Question: I'm trying to create a Request Responses activity and get the itemSelected for use of next activity which is store them into user friendlist. But the itemSelected return nothing when the "Accept" button is clicked.(It should display itemSelected in toast dialog) Anyone knows what happen it is? Additionally, I like to ask why the item in the listView was located at the not accurate location? it seems like more upper that usual, for the second item.How to adjust it properly?
The figure below is layout of NotificationView.java:

NotificationView.java
'''
public class NotificationView extends ListActivity{
String[] people;
ListView lv;
Button btn1,btn2;
public void onCreate(Bundle savedInstanceState){
super.onCreate(savedInstanceState);
setContentView(R.layout.view);
NotificationManager mnotis =(NotificationManager)getSystemService(NOTIFICATION_SERVICE);
mnotis.cancel(getIntent().getExtras().getInt("notificationID"));
String i = getIntent().getExtras().getString("name");
people = i.split("[,]");
Log.d("how",i);
lv= (ListView) findViewById(android.R.id.list);
btn1 = (Button)findViewById(R.id.acceptbtn);
btn2 = (Button)findViewById(R.id.closebtn);
ArrayAdapter<String> list = new ArrayAdapter<String>(NotificationView.this,R.layout.friendlist_item, R.id.friend_name,people);
lv.setAdapter(list);
btn1.setOnClickListener(new View.OnClickListener()
{
public void onClick(View v)
{
lv = getListView();
int i = lv.getCount();
Log.d("count",String.valueOf(i));
runOnUiThread(new Runnable(){
public void run(){
String itemSelected = "Selected items:
";
for(int i=0;i<lv.getCount();i++){
if(lv.isItemChecked(i)){
itemSelected += lv.getItemAtPosition(i) + "
";
}
}
Toast.makeText(NotificationView.this,itemSelected,Toast.LENGTH_SHORT).show();
}
});
}
});
}}
'''
view.xml
'''
<LinearLayout xmlns:android="http://schemas.android.com/apk/res/android"
android:orientation="vertical"
android:layout_width="fill_parent"
android:layout_height="fill_parent"
android:background="#ffffff"
>
<ListView android:id="@android:id/list"
android:layout_width="wrap_content"
android:layout_height="wrap_content"
android:layout_weight="1">
</ListView>
<FrameLayout android:id="@+id/FrameLayout01"
android:layout_width="fill_parent"
android:layout_height="wrap_content">
<LinearLayout
xmlns:android="http://schemas.android.com/apk/res/android"
android:layout_width="match_parent"
android:layout_height="fill_parent"
android:background="#ffffff"
android:orientation="horizontal" >
<Button
android:id="@+id/acceptbtn"
android:layout_width="wrap_content"
android:layout_height="wrap_content"
android:layout_gravity="center_horizontal"
android:layout_weight="0.46"
android:text="Accept" />
<Button
android:id="@+id/closebtn"
android:layout_width="wrap_content"
android:layout_height="wrap_content"
android:layout_weight="0.49"
android:text="Close" />
</LinearLayout>
</FrameLayout>
'''
friendlist_item.xml
'''
<?xml version="1.0" encoding="utf-8"?>
<LinearLayout xmlns:android="http://schemas.android.com/apk/res/android"
android:layout_width="fill_parent"
android:layout_height="fill_parent"
android:orientation="vertical" >
<CheckBox android:id="@+id/friend_name"
android:layout_width="wrap_content"
android:layout_height="wrap_content"
android:paddingRight = "88dip"
android:textSize="20dip"
android:textStyle="bold"/>
</LinearLayout>
'''
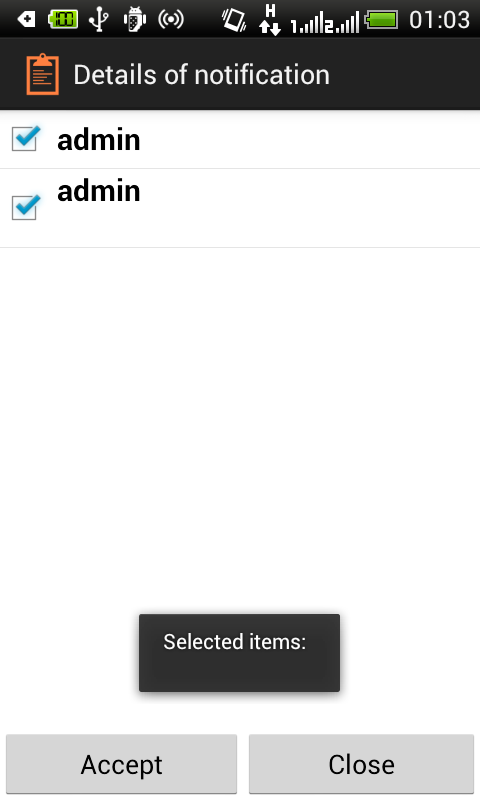
Answer: Your Checkbox isn't related with the method that you are calling, for listview with multiselect items follow the next guide: <URL>